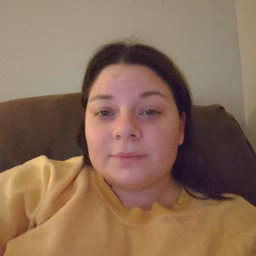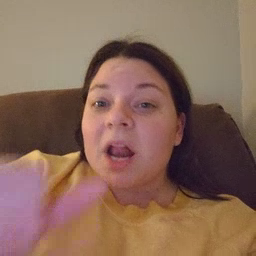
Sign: nuts